Question: I've been parsing XML into ArrayList using Xsrteam. It worked but for some reason I can't reach array's content.
Classes which handle ArrayList data:
'''
@XStreamAlias("BOARDS")
public class Boards {
@XStreamImplicit(itemFieldName = "id")
public ArrayList ids = new ArrayList();
//region GETTERS-SETTERS
public void setIds(ArrayList temp){
this.ids = temp;
}
public List getIds(){
return ids;
}
// endregion
}
@XStreamAlias("id")
class Id {
@XStreamAlias("board")
private String board;
@XStreamAlias("description")
private String description;
@XStreamAlias("price")
private String price;
@XStreamAlias("shape")
private String shape;
@XStreamAlias("riding_level")
private String ridingLevel;
@XStreamAlias("riding_style")
private String ridingStyle;
@XStreamAlias("camber_profile")
private String camber;
@XStreamAlias("stance")
private String stance;
@XStreamAlias("picture")
private String picture;
<<public getters - setters here>>
}
'''
How I tried to access those 'getters':
'''
Boards boards = (Boards) xstream.fromXML(reader); // parse xml into array list
boards.getIds().get(0).getPrice(); //!!getPrice() cannot be resolved
'''
'first' is 'Object first = boards.getIds().get(0);'
Here what it looks like using debugger:

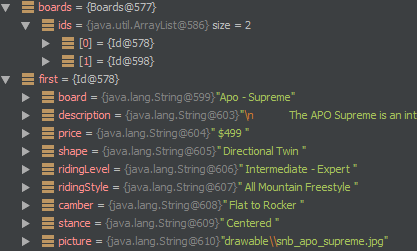
Answer: 'Boards' has a raw type, because of that it is unclear, what object types should be inside 'ArrayList ids'. So, you should either cast result of 'boards.getIds().get(0)' explicitly:
'''
((Id) boards.getIds().get(0)).getPrice()
'''
or generify 'Boards' class:
'''
public class Boards<E> {
public List<E> ids = new ArrayList<E>();
//region GETTERS-SETTERS
public void setIds(ArrayList<E> temp){
this.ids = temp;
}
public List<E> getIds(){
return ids;
}
// endregion
}
'''
You can read about generics <URL>